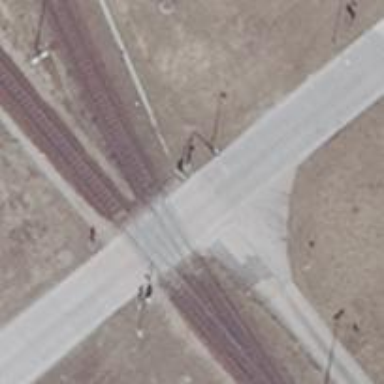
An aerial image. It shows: Railway yard.